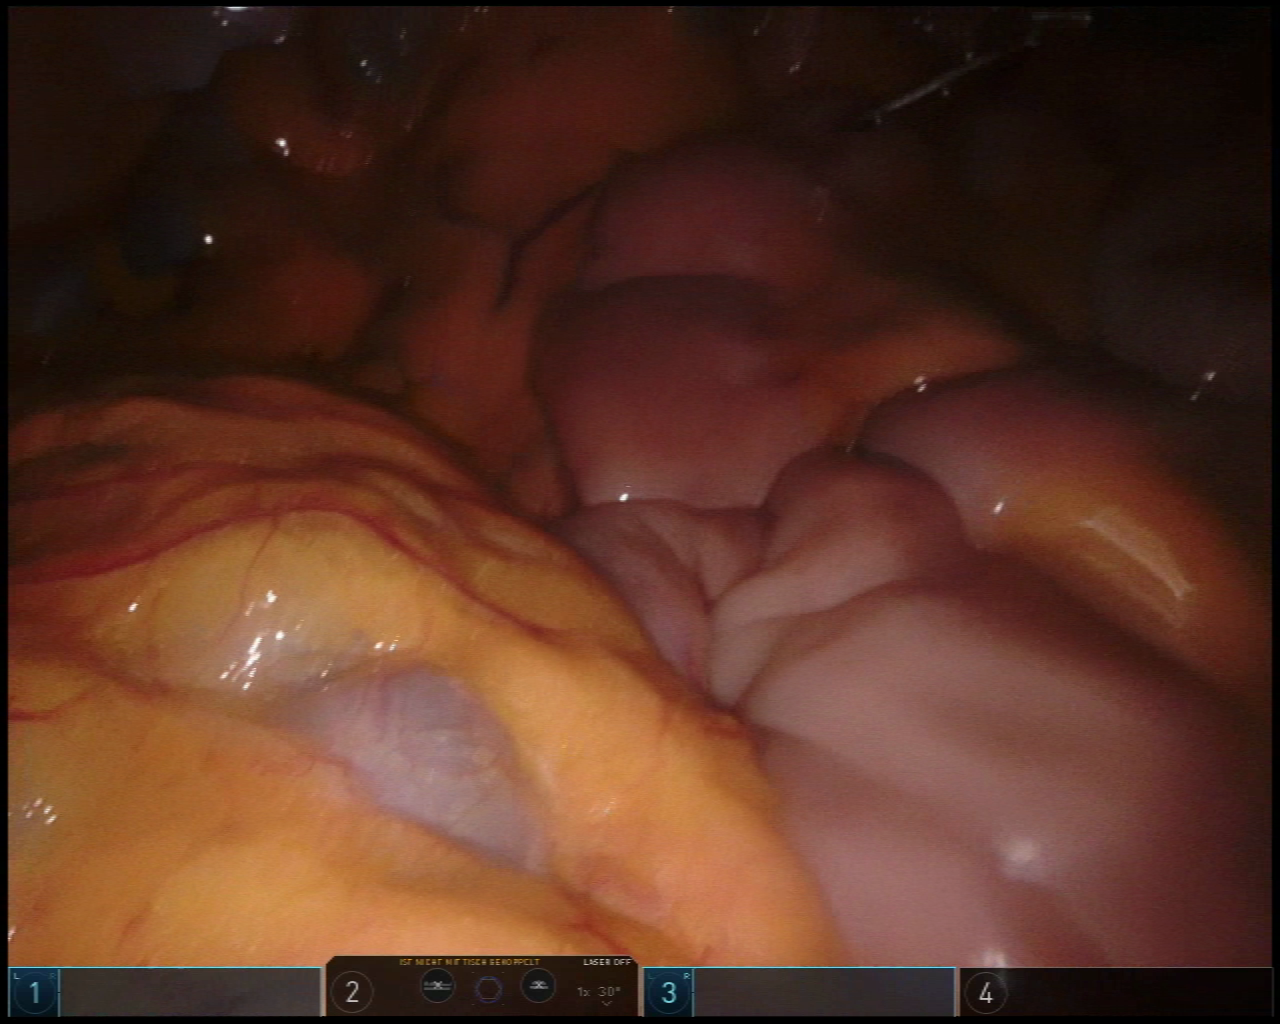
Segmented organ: small_intestine
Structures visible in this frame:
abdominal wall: no
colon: yes
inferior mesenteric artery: no
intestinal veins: no
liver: no
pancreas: no
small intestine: yes
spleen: no
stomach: no
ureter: no
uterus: no
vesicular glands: no